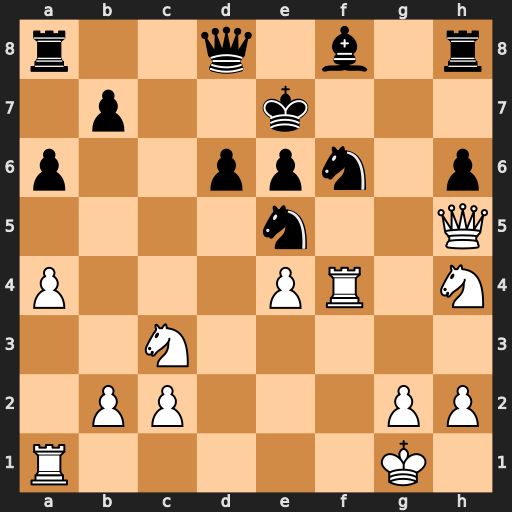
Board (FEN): r2q1b1r/1p2k3/p2ppn1p/4n2Q/P3PR1N/2N5/1PP3PP/R5K1
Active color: w
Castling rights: -
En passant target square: -
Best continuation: Ng6+ Nxg6 Qxg6 Qb6+ Kh1